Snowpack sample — Loveland Pass, Silver Plume, Colorado, USA (12/14/25, 10:50 AM MST)
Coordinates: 39.664, -105.882
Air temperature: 36 °F
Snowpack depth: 67 cm
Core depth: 10 cm
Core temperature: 50 °F
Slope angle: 6°, slope face: 326°
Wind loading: low
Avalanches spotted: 0
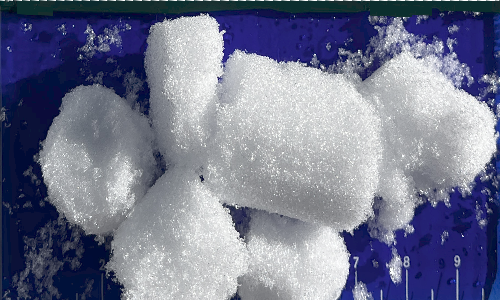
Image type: core
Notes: No avalanches spotted, very late start to the season with minimal snowpack